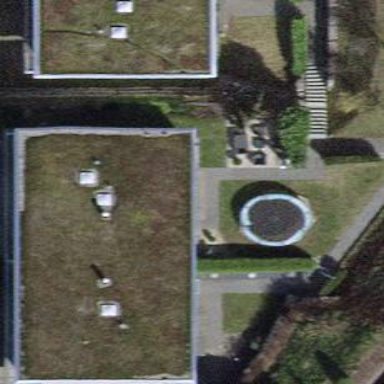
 designed for leisure activities on land."